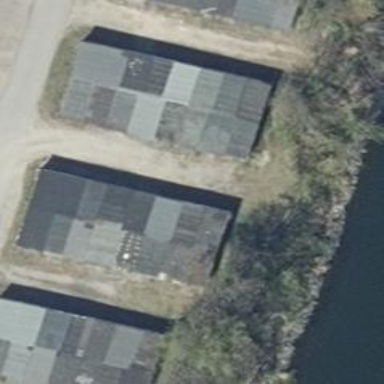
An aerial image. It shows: Group of garages.